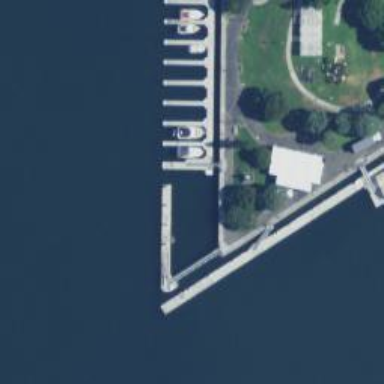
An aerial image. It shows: Man-made pier.